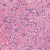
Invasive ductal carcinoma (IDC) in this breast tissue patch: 1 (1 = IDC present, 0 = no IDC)